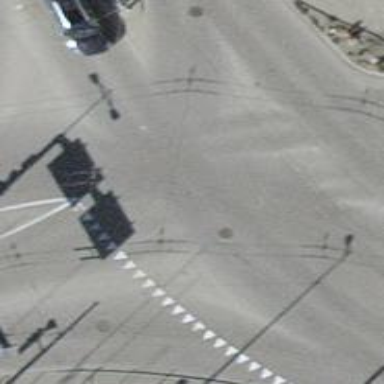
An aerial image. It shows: Road with traffic signals.